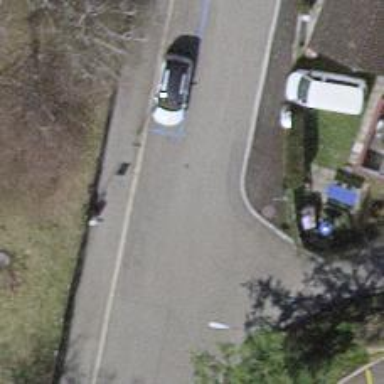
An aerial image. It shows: Residential road with asphalt surface. There are sidewalks on both sides and opposite cycleway.